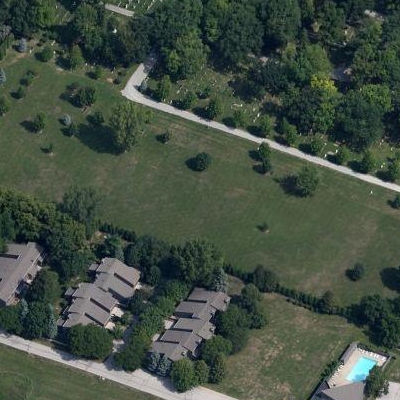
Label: Grass